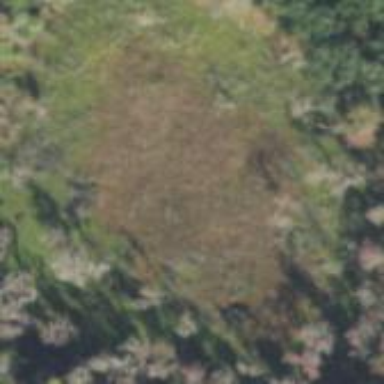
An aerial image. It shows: Marshy wetland area.